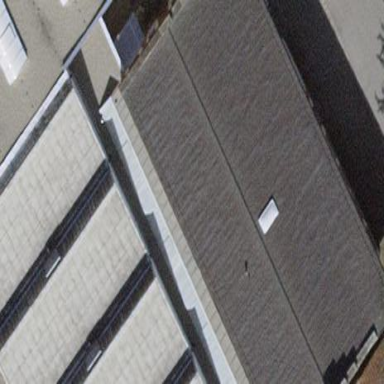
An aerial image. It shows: Industrial building.